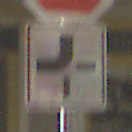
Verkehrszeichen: VerlaufVorfahrtsstrasse2
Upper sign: Stop
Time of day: MorningAfternoon
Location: Outdoor (Urban)
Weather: PartlyCloudy
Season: NotSpecified
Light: Natural